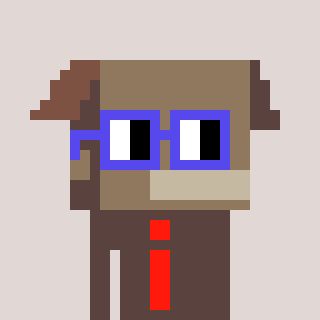
a pixel art character with square blue glasses, a box-shaped head and a darkbrown-colored body on a warm background